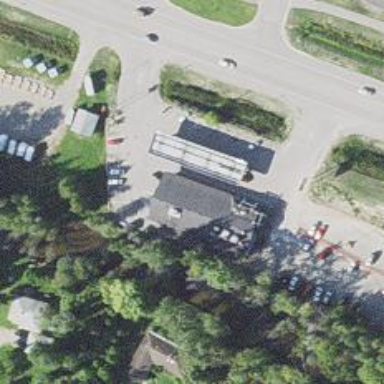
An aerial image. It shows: Convenience shop.